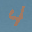
Label: 4